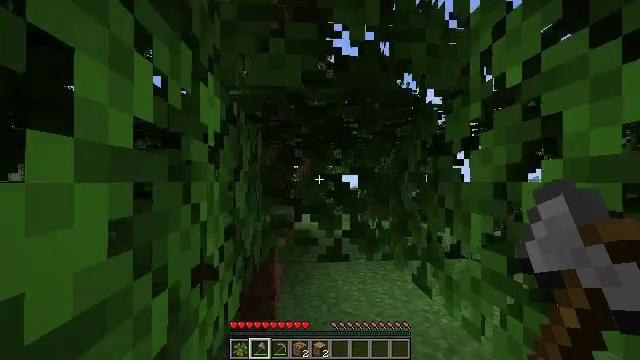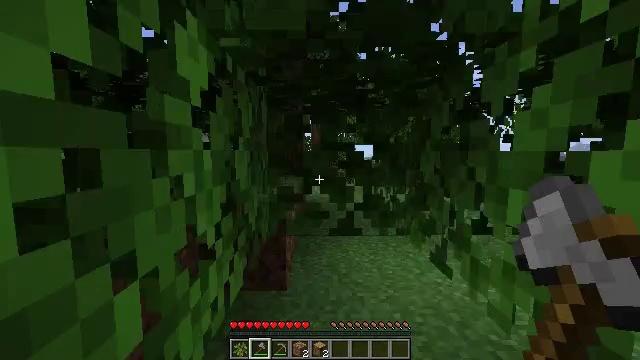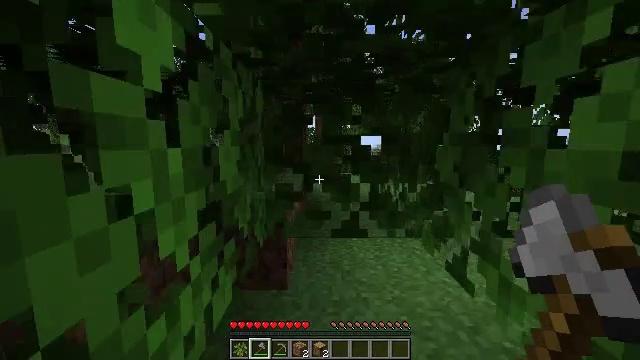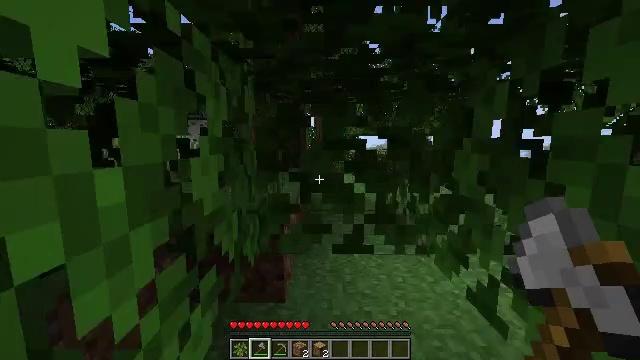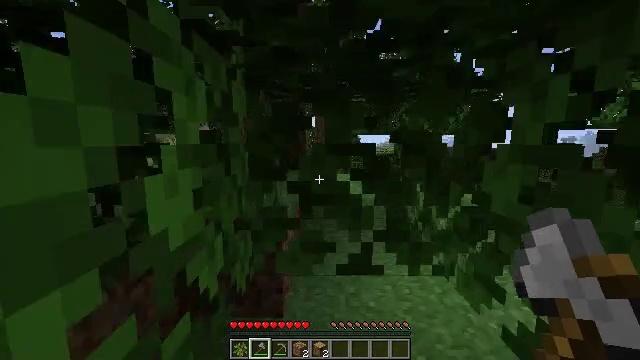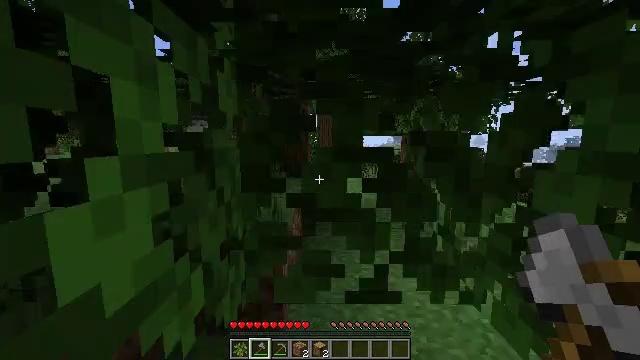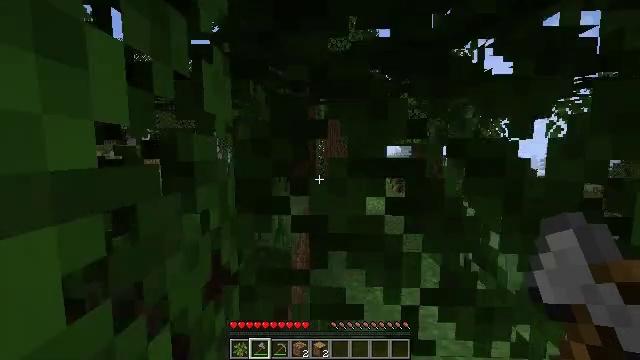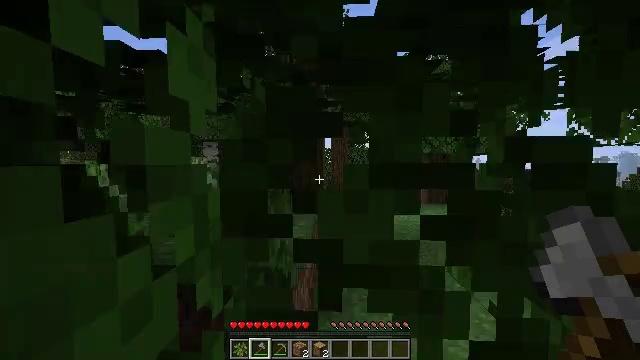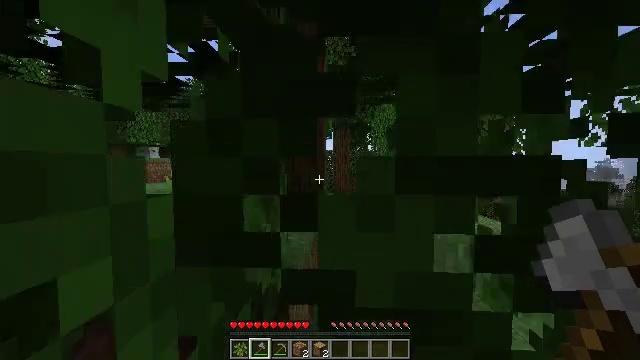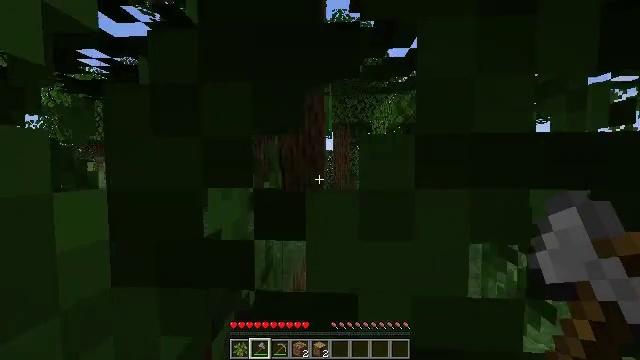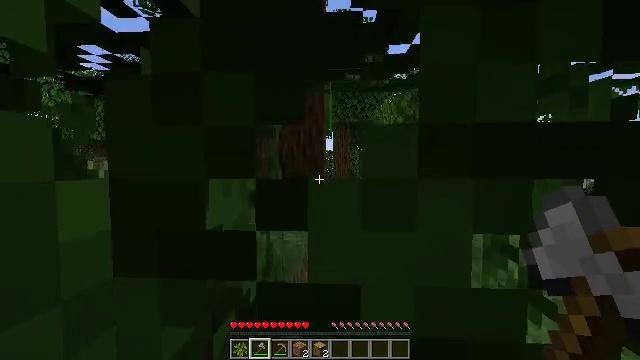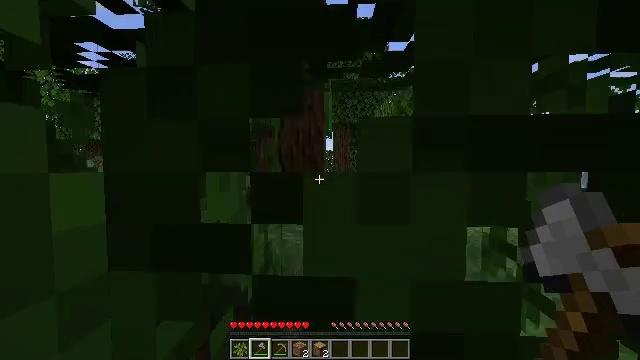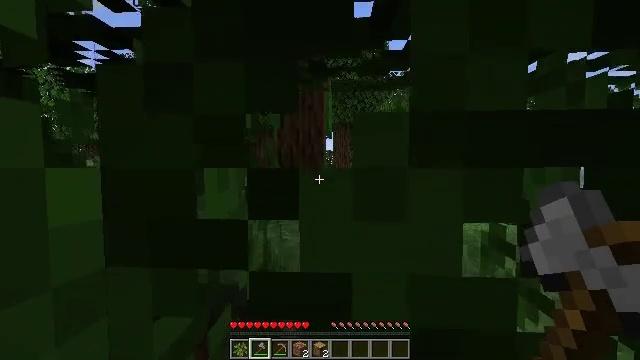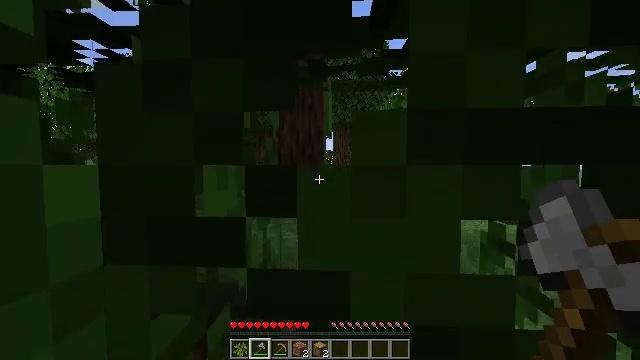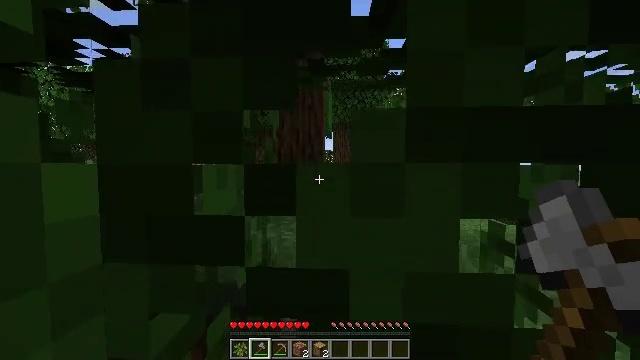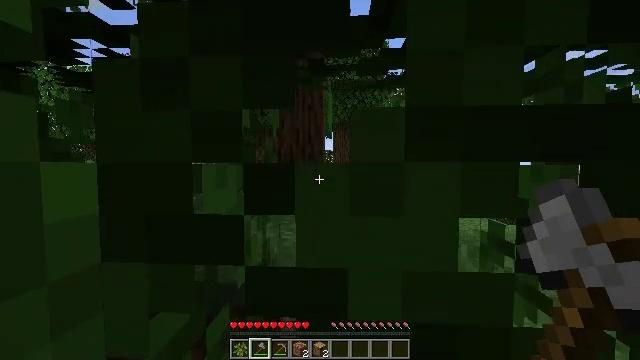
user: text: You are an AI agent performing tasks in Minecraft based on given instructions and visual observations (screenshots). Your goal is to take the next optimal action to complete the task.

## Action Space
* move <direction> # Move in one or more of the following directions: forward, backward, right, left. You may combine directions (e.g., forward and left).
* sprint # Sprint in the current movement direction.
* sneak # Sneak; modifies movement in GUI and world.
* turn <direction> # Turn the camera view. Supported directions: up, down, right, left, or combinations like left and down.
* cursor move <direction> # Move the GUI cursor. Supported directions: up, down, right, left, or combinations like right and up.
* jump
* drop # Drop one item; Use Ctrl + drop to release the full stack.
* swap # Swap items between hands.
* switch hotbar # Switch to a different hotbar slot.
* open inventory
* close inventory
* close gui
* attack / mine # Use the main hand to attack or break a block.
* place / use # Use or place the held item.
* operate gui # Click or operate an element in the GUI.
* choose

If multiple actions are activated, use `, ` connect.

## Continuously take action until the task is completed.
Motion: motion action
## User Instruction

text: Mine oak leaves.
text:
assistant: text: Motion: move forward, turn left and down
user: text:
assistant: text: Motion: move forward, turn down
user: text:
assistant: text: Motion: move forward
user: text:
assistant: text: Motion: move forward
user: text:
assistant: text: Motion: move forward
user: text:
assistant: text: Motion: move forward, turn left and up
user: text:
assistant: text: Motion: move forward, turn left and up
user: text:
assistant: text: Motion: move forward
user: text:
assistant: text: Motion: move forward
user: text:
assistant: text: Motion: no_op
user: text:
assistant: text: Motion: no_op
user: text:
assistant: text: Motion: no_op
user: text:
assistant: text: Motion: no_op
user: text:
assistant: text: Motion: no_op
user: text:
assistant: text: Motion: no_op
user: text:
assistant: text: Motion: no_op
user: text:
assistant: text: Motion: no_op
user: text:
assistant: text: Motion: turn right
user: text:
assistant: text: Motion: turn right
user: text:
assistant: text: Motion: no_op
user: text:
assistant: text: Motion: no_op
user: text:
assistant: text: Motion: no_op
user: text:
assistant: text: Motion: no_op
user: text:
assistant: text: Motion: no_op
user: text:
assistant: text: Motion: no_op
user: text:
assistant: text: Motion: use / place
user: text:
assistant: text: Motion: use / place
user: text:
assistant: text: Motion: use / place
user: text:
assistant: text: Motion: use / place
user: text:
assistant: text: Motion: use / place